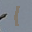
Label: 1